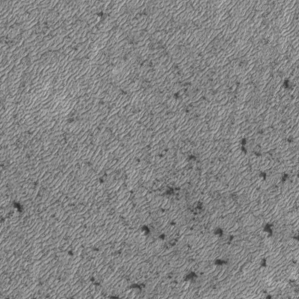
Label: frost